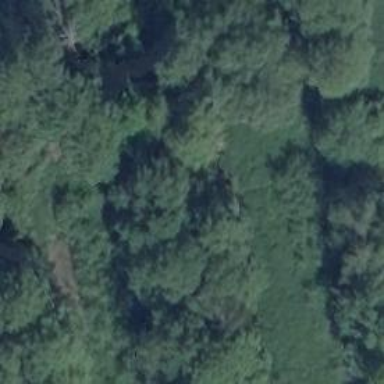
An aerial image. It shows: Row of deciduous broadleaved trees.